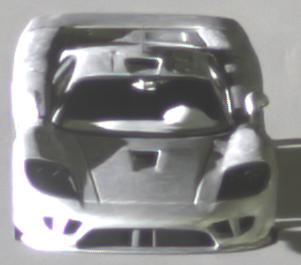
Make: Saleen
Model: S7
Detailed model: -
Model produced from: 2000
Model produced until: 2008
Doors: 2
Color: white
Road condition: dry road
Daytime: night
Contrast: high contrast